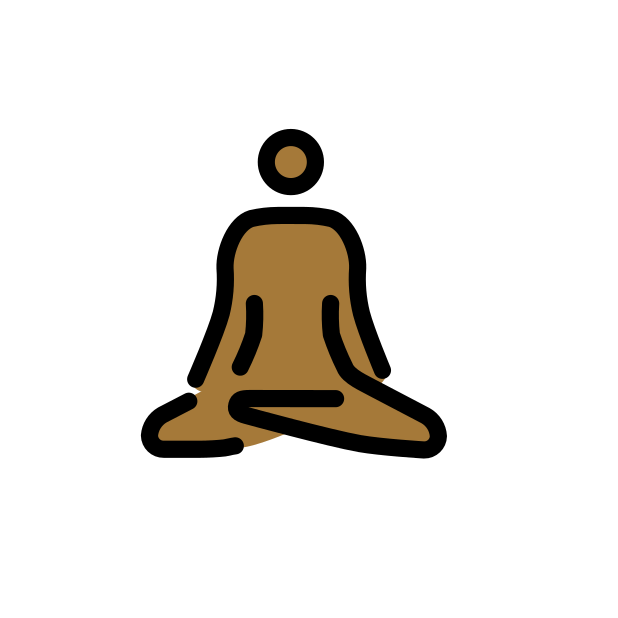
man in lotus position: medium-dark skin tone